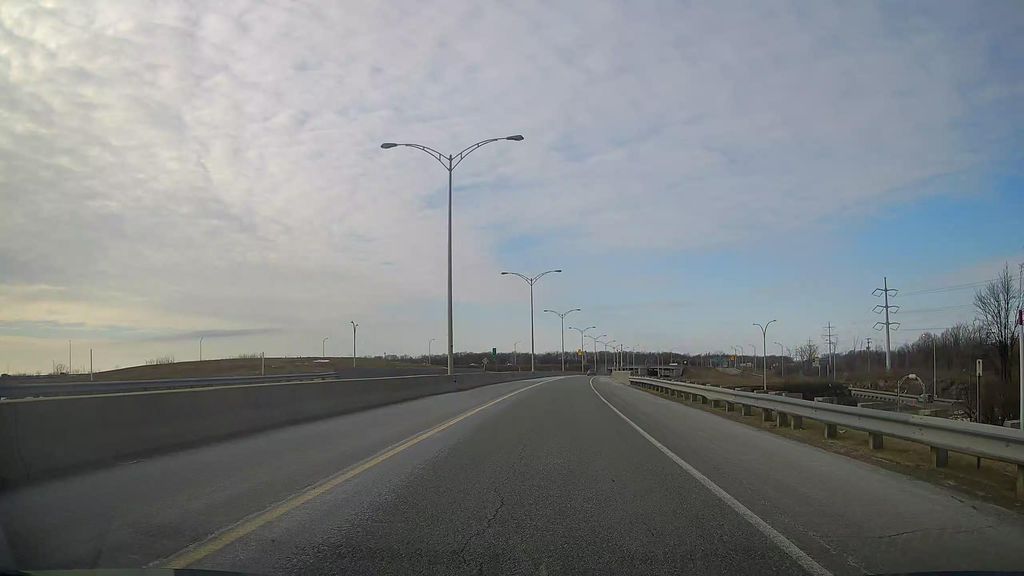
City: montreal